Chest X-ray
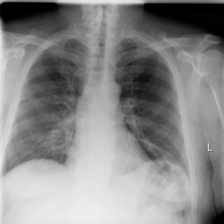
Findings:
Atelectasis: negative
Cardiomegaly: negative
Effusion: negative
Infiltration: negative
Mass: negative
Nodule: negative
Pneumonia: positive
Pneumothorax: negative
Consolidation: negative
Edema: negative
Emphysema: negative
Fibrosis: negative
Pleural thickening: negative
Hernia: negative